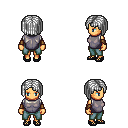
a pixel art fantasy rpg character, female body template, human, tanned skin, steel chest armor, teal pants, white pageboy hairstyle, cloth bracers, ghillies, four views (front, back, left, right), 2x2 character sprite sheet, small pixel art, hard edges, no anti-aliasing